Question: I have a simple UICollectionView "pictureColectionView" set up in my View Controller.
PicturesVC It allows the user to swipe browse pictures in the collectionview.
The client would like me to add animation so that the first picture "slides in" from left to right when the view controller appears. The layout of PictureVC is as follows:

Question is: Where would I add the animation?
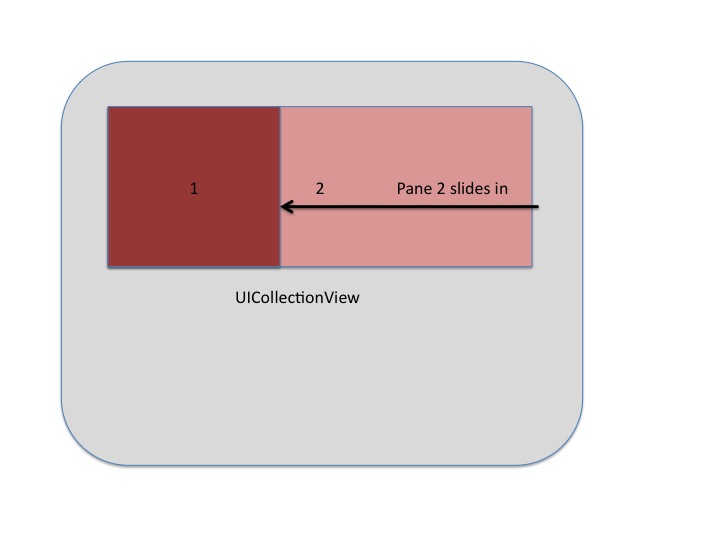
Answer: I just thought to add this to PicturesVC viewDidAppear and it worked!
'''
int index_start = -1;
int index_finish = 0;
CGFloat dx_start = index_start*960;
CGFloat dx_finish =index_finish*960;
[self.collectionView setContentOffset:CGPointMake(dx_start, 0) animated:animated];
[UIView animateWithDuration:0.67 animations:
^{
// Animate the views on and off the screen. This will appear to slide.
[self.collectionView setContentOffset:CGPointMake(dx_finish, 0) animated:animated];
}
completion:^(BOOL finished)
{
if (finished)
{
}
}];
'''